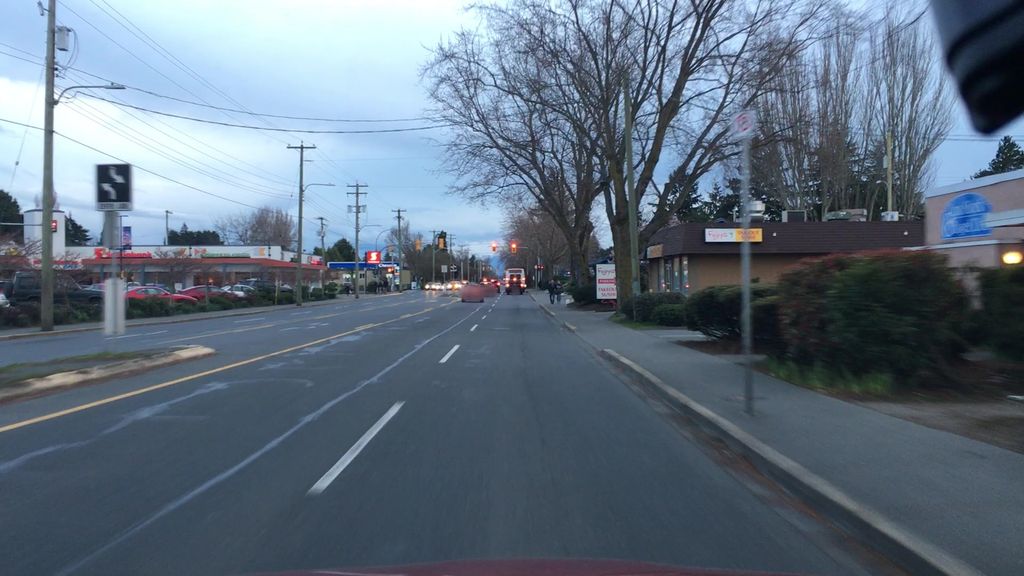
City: victoria